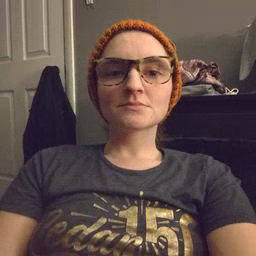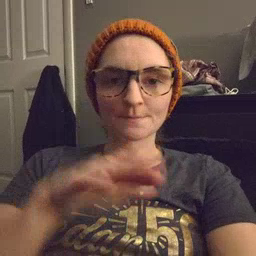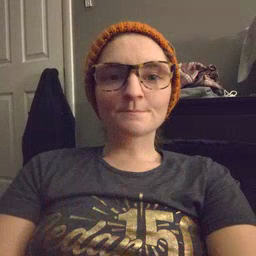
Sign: into